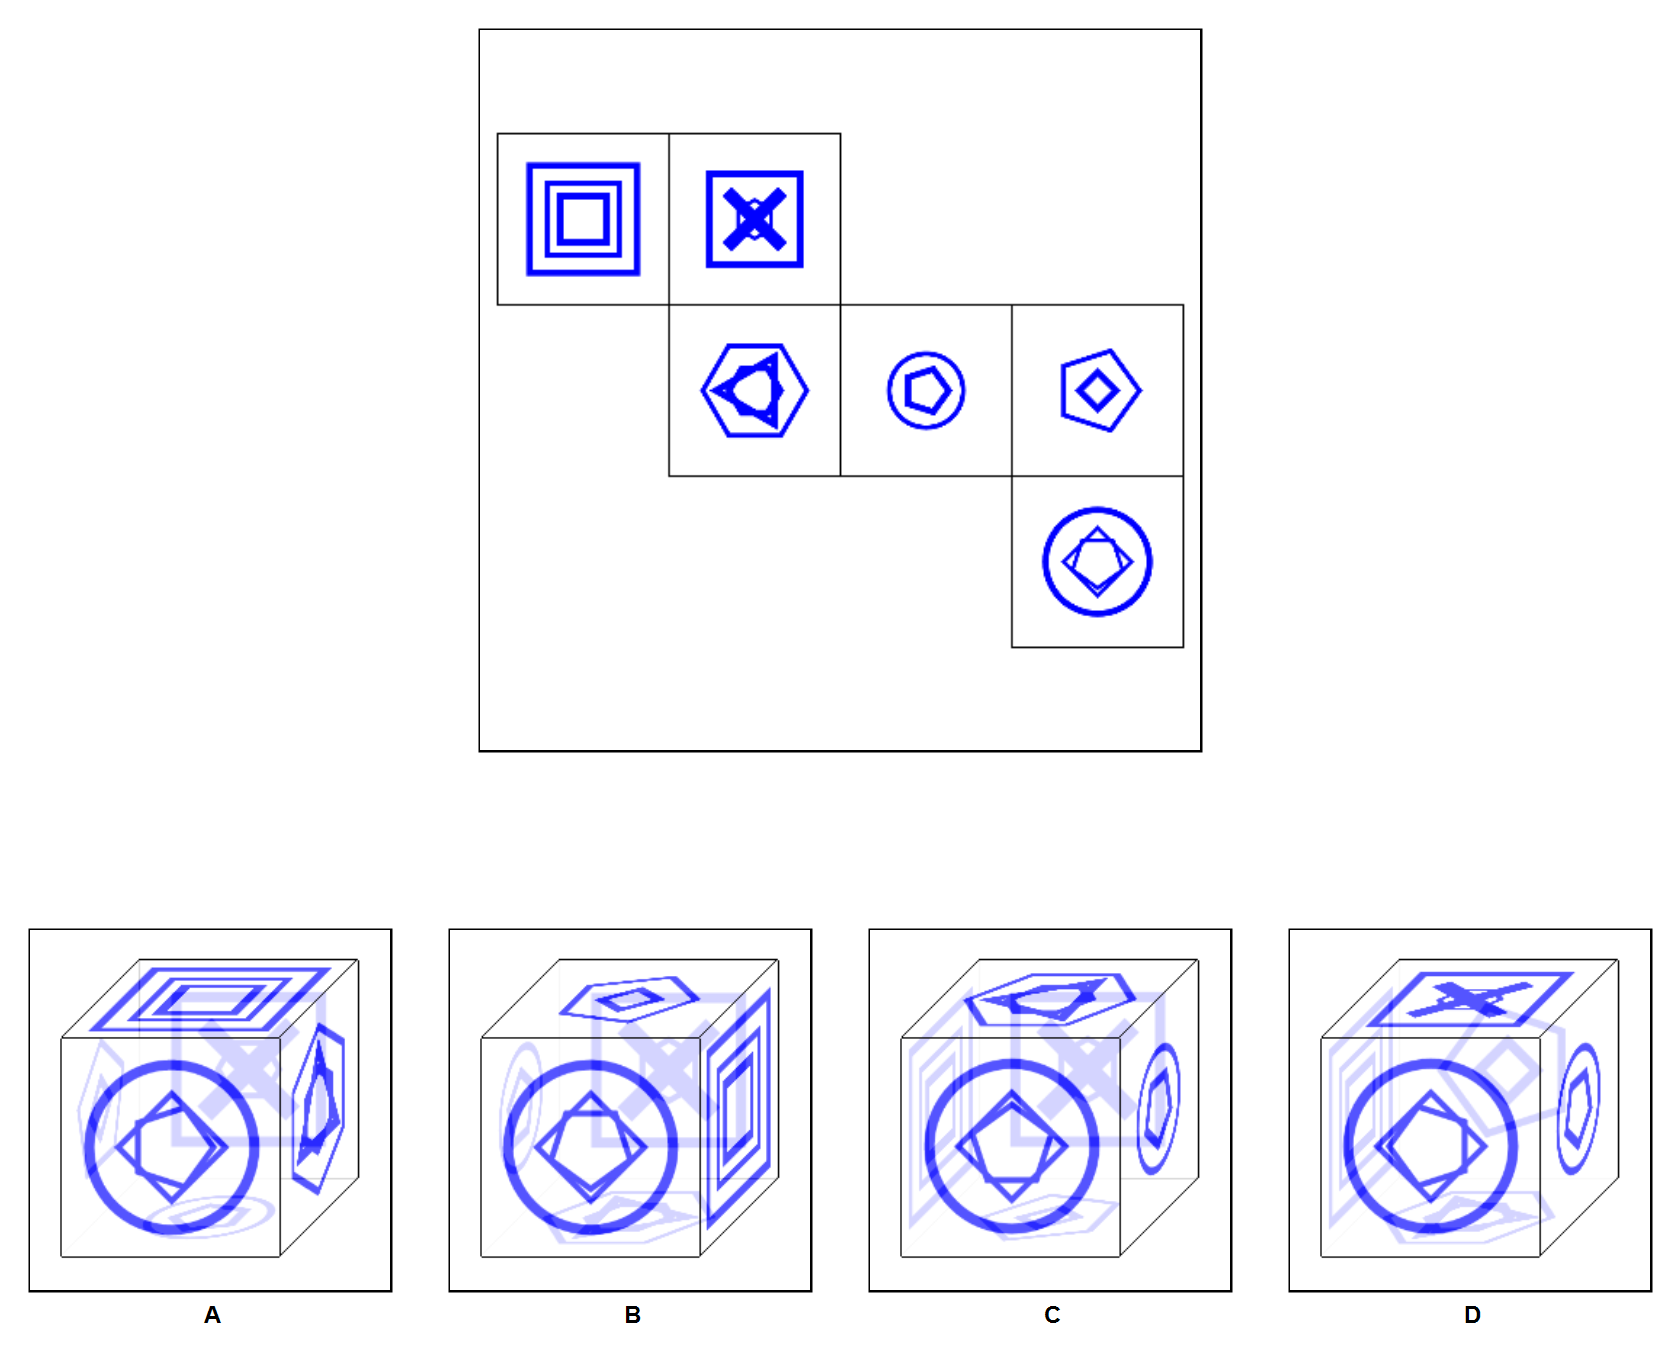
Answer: D